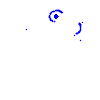
Particle: kaon